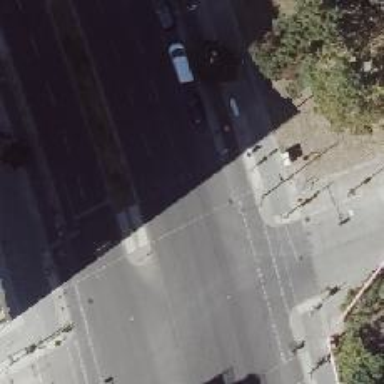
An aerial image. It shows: Road crossing with traffic signals.